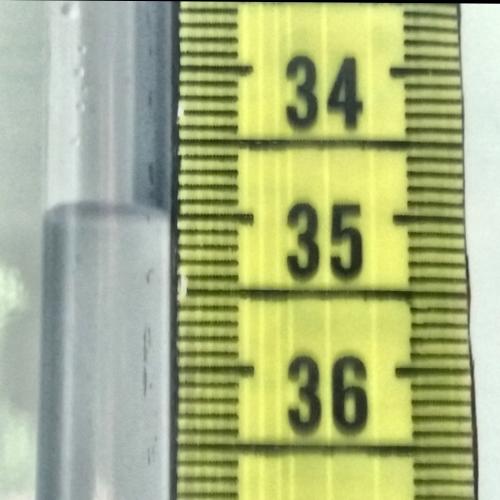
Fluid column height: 35.0 cm